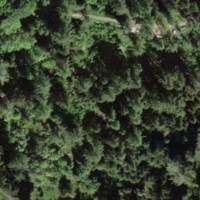
EUNIS habitat code: 43
Species observed at this site:
Astrantia major
Ranunculus lanuginosus
Sambucus racemosa
Tussilago farfara